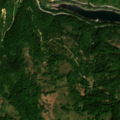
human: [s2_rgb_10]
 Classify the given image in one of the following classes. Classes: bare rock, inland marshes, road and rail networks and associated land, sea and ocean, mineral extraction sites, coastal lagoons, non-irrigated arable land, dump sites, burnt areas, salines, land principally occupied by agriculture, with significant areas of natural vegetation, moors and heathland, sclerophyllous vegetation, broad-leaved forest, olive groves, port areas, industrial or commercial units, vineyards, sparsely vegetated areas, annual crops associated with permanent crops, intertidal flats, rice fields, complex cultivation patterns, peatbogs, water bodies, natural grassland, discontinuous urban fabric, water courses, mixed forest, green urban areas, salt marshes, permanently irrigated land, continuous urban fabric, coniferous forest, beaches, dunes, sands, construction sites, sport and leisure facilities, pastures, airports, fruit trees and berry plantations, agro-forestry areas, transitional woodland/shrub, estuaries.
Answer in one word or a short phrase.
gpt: broad-leaved forest, transitional woodland/shrub, water bodies